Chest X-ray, AP view. Patient: 51 years old, sex M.
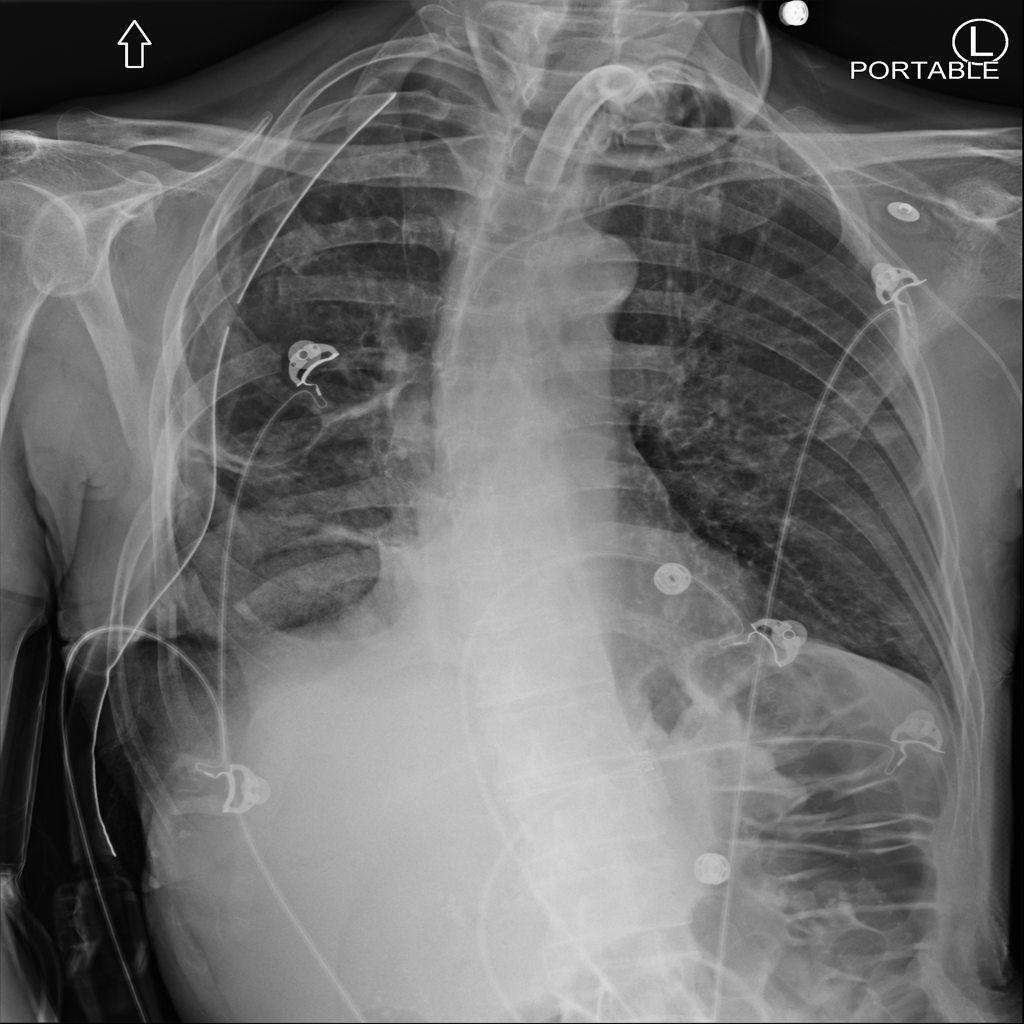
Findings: No Finding